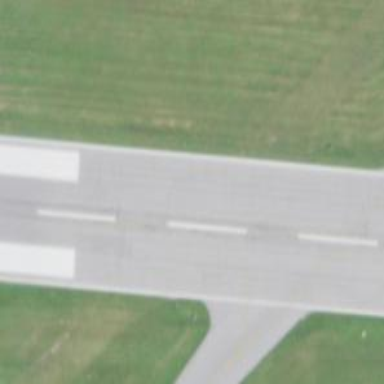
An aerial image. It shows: Asphalt runway at the airport.